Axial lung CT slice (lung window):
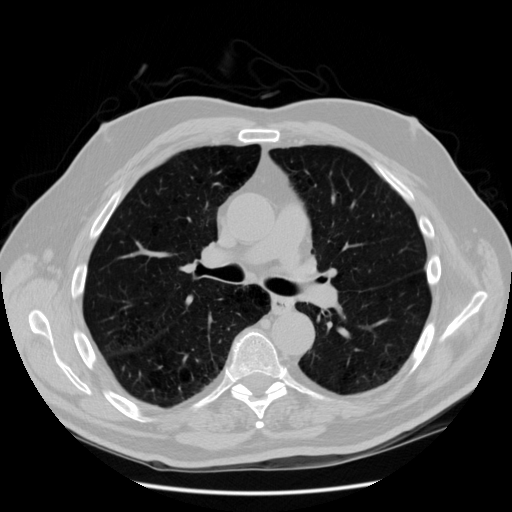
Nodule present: no